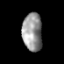
Tissue: prostate
Cell type: T cells
Senescence score: 0.8289
Nuclear area (px): 732
Mean DAPI intensity: 149.153